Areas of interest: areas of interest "Commercial service"
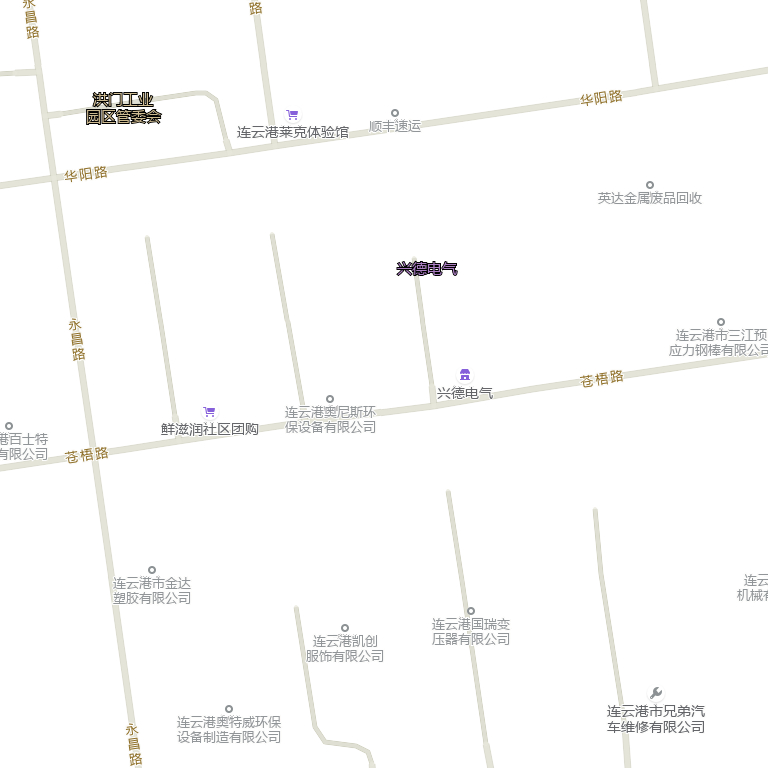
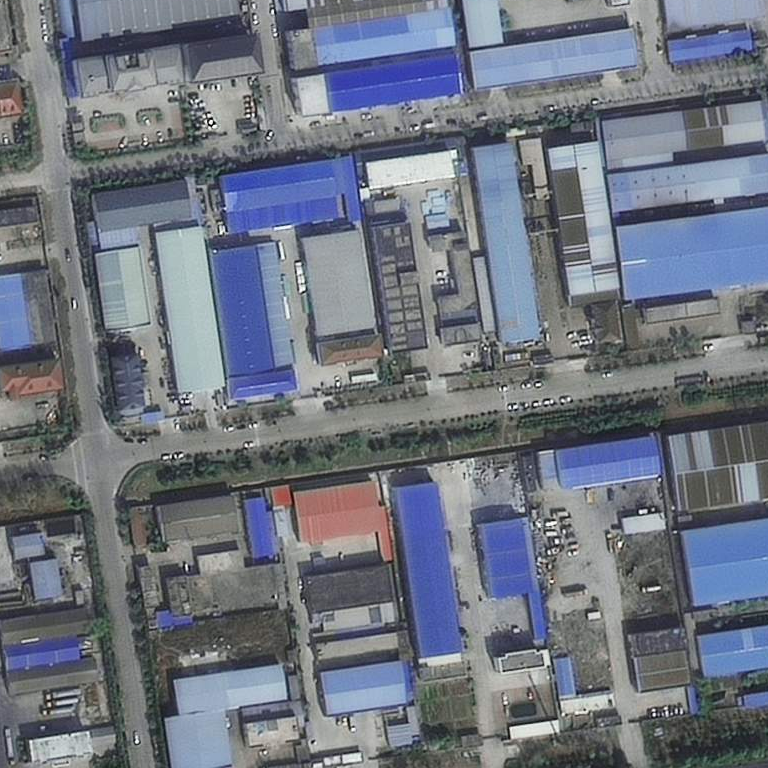